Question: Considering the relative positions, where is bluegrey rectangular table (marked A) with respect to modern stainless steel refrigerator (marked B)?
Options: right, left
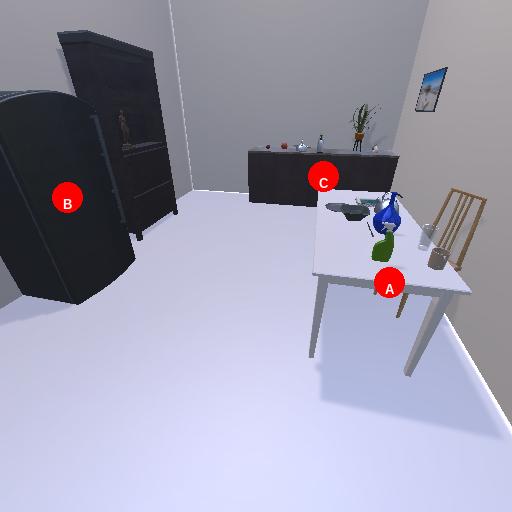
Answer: right